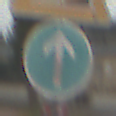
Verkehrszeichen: VorgeschriebeneFahrtrichtungGeradeaus
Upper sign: Arbeitsstelle
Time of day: MorningAfternoon
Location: Outdoor (Suburban)
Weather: Overcast
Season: NotSpecified
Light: Natural